Platform: macOS
Application: Chrome
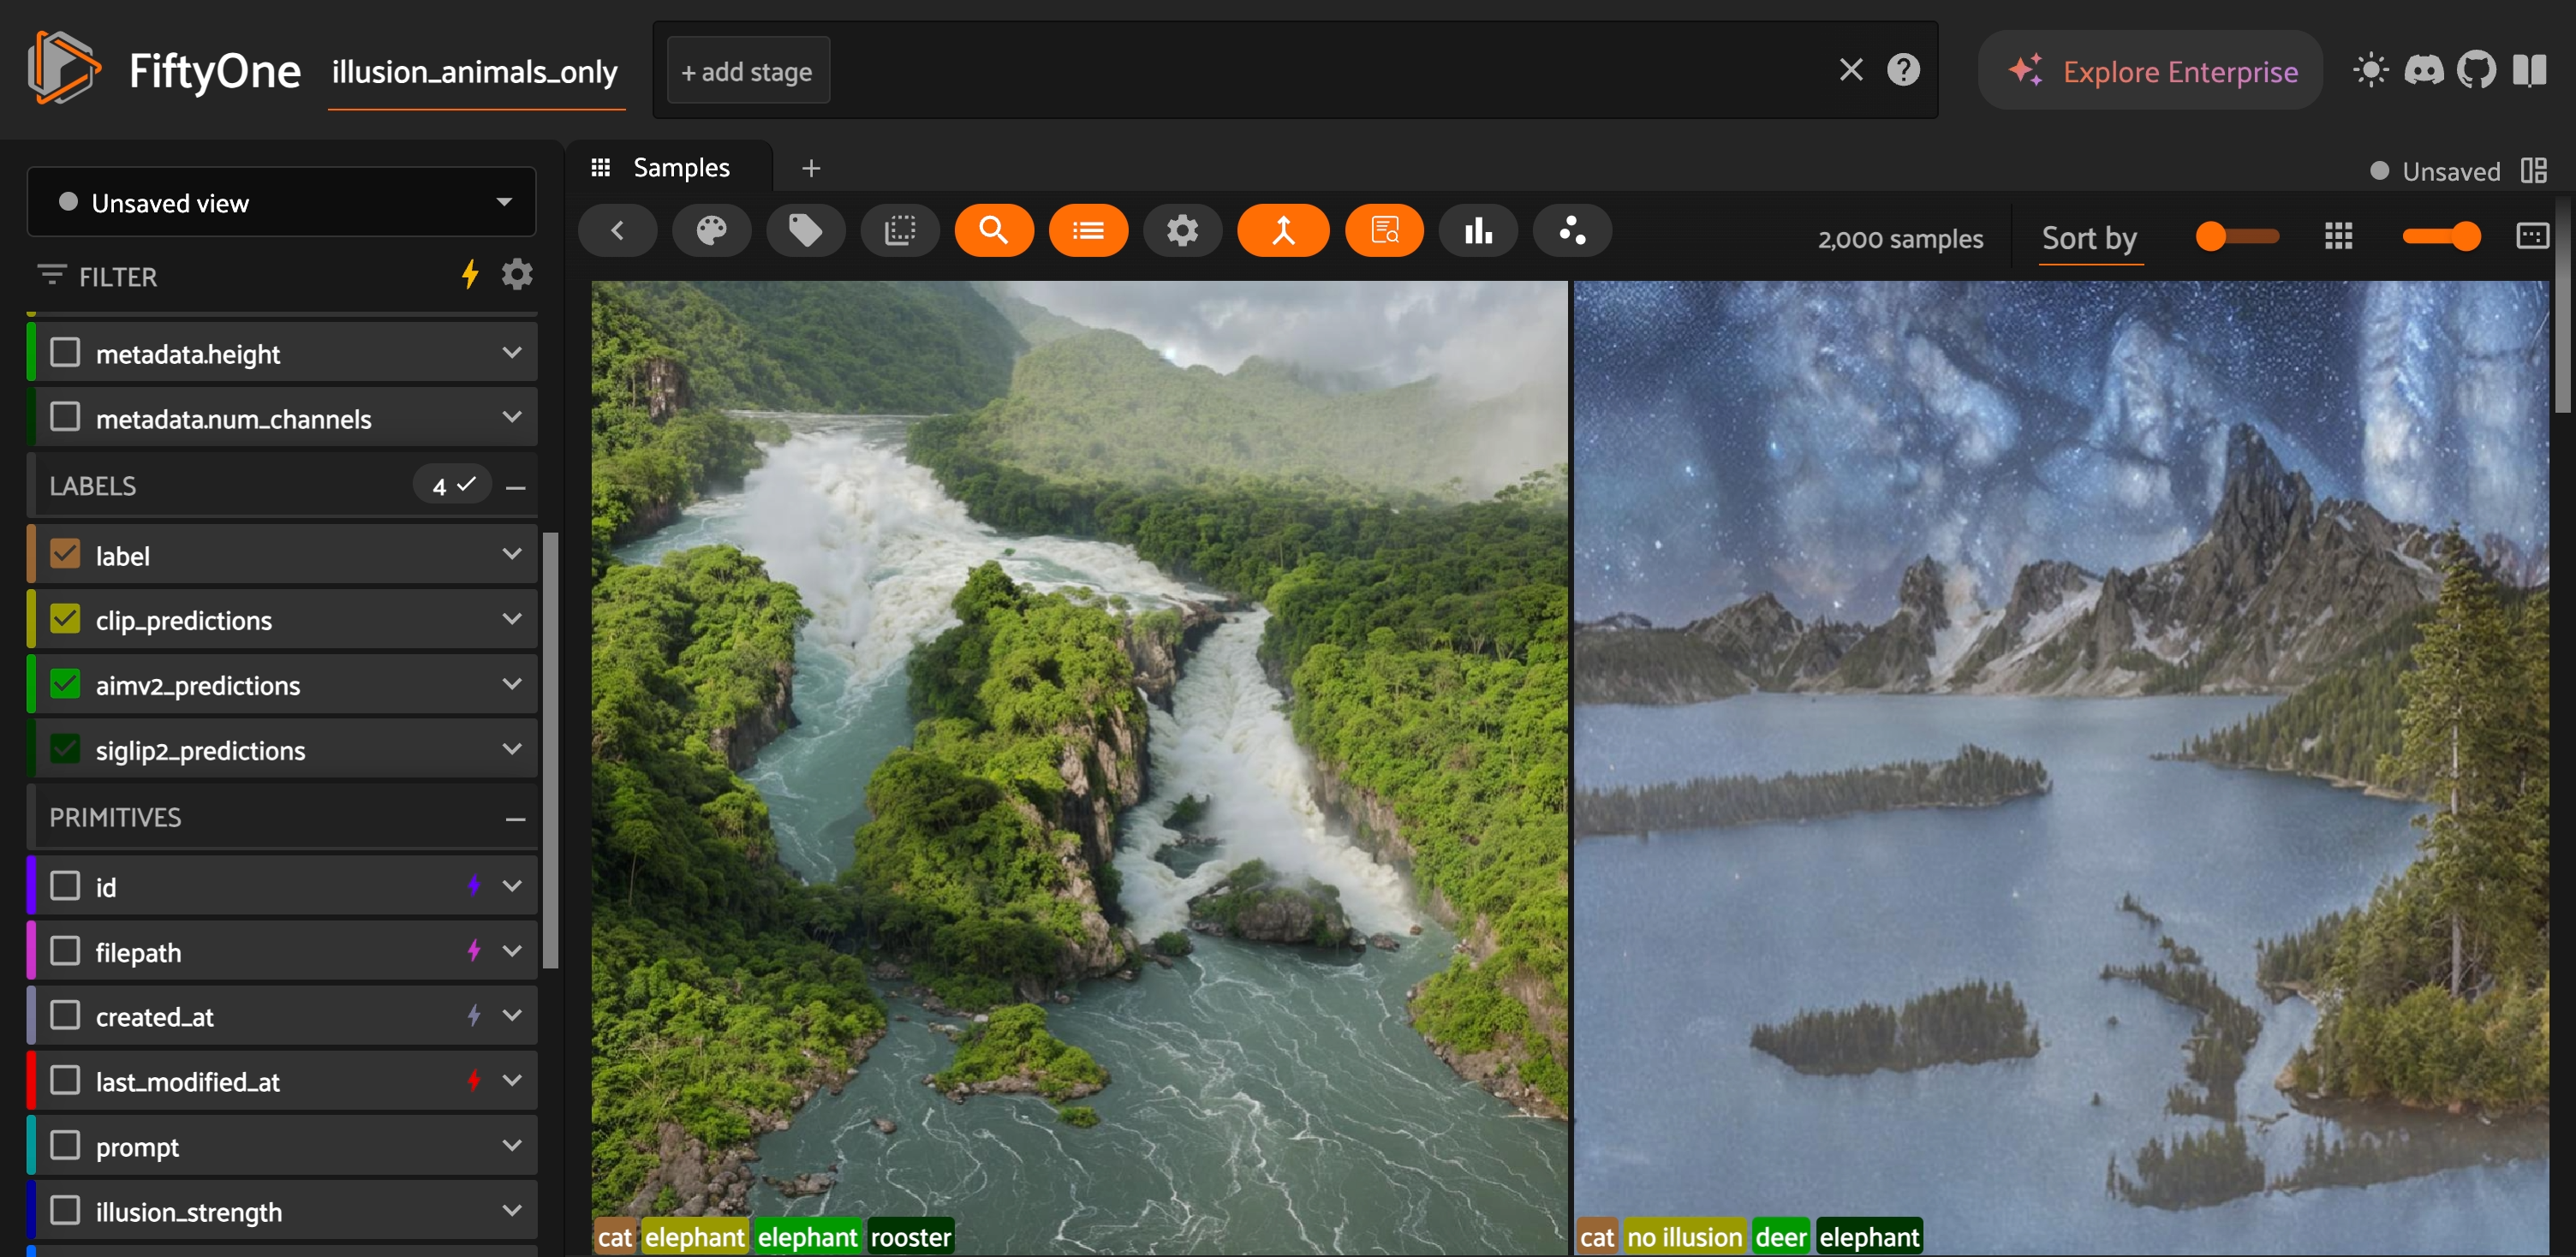
task_description: Scroll down on the sidebar
action_type: click
element_info: Slider
steps_since_start: 1